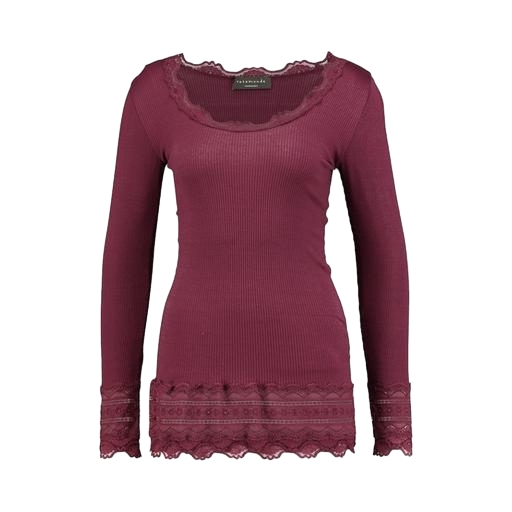
saturday tunic merlot, long-sleeve top, long sleeve top, white background